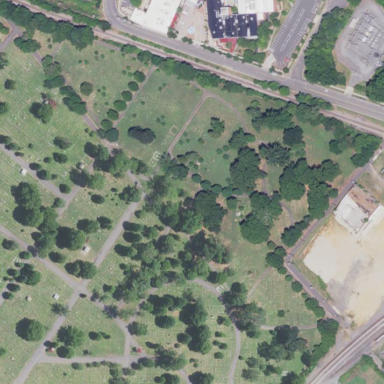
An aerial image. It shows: Cemetery.